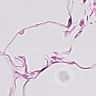
Metastatic tissue present: no